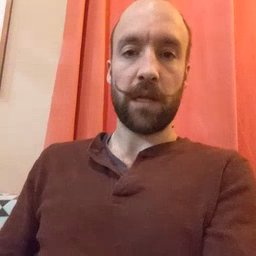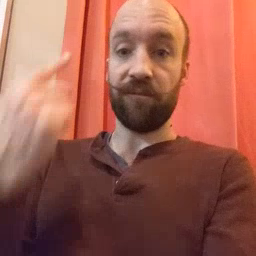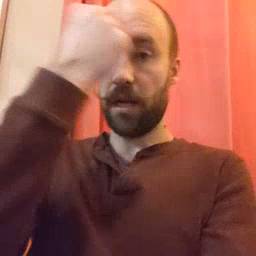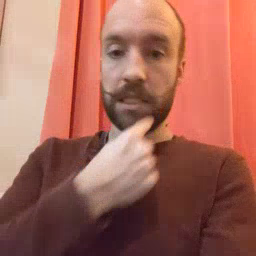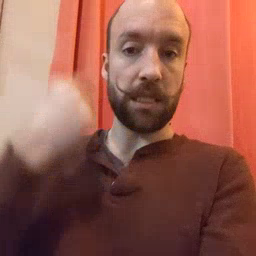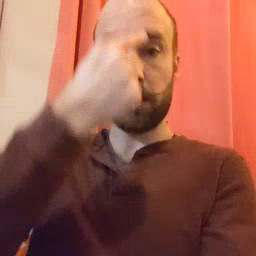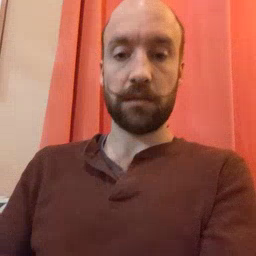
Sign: face